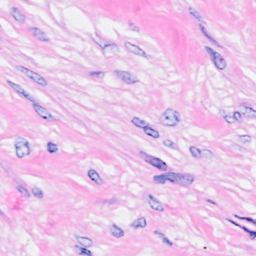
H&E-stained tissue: Breast